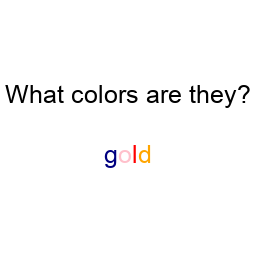
Color: navy, pink, red, orange
Color name shown: gold
Background color: white
Question text color: black